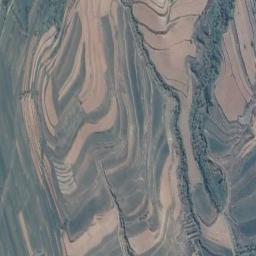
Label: terrace